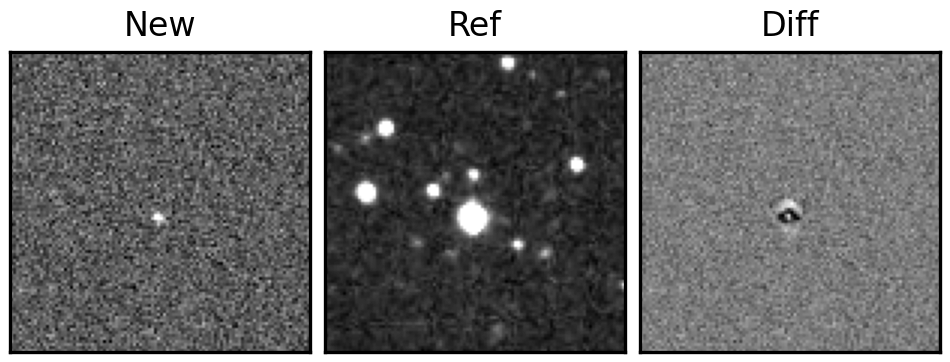
Label: bogus